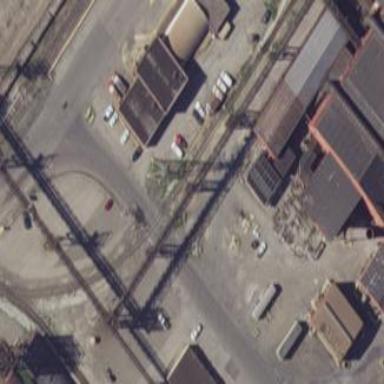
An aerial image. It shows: Industrial building.